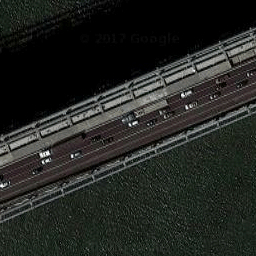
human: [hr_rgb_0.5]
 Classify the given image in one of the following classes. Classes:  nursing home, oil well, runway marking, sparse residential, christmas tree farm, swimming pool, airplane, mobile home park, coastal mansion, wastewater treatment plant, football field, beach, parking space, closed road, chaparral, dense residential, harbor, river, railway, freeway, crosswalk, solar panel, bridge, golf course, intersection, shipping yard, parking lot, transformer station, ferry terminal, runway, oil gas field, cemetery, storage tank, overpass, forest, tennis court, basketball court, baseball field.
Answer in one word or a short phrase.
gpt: bridge